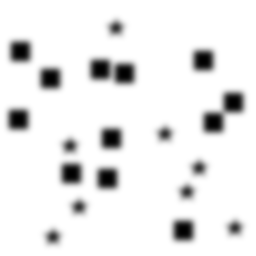
Squares: 12
Triangles: 0
Stars: 8
Total shapes: 20